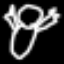
Label: frog